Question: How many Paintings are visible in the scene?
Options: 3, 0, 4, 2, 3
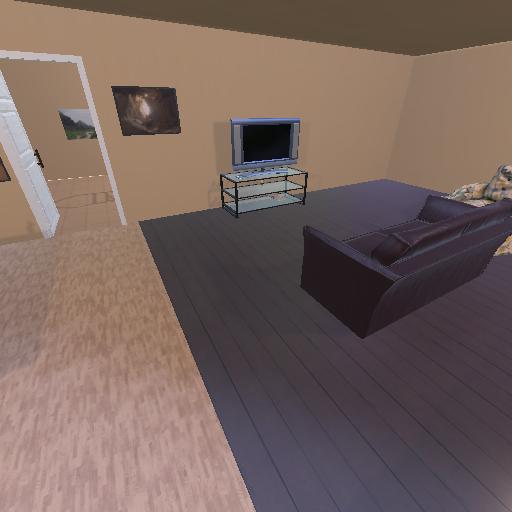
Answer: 3